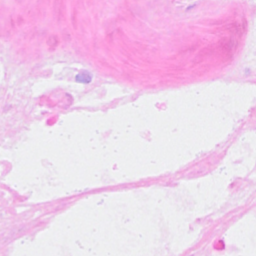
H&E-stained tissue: Breast